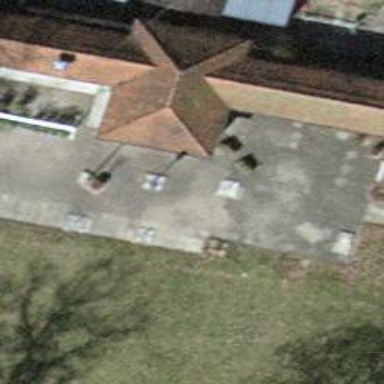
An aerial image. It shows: Restaurant.